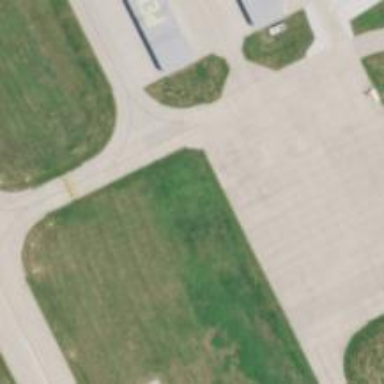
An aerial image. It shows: Image of taxiway at airport.